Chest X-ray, AP view. Patient: 18 years old, sex M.
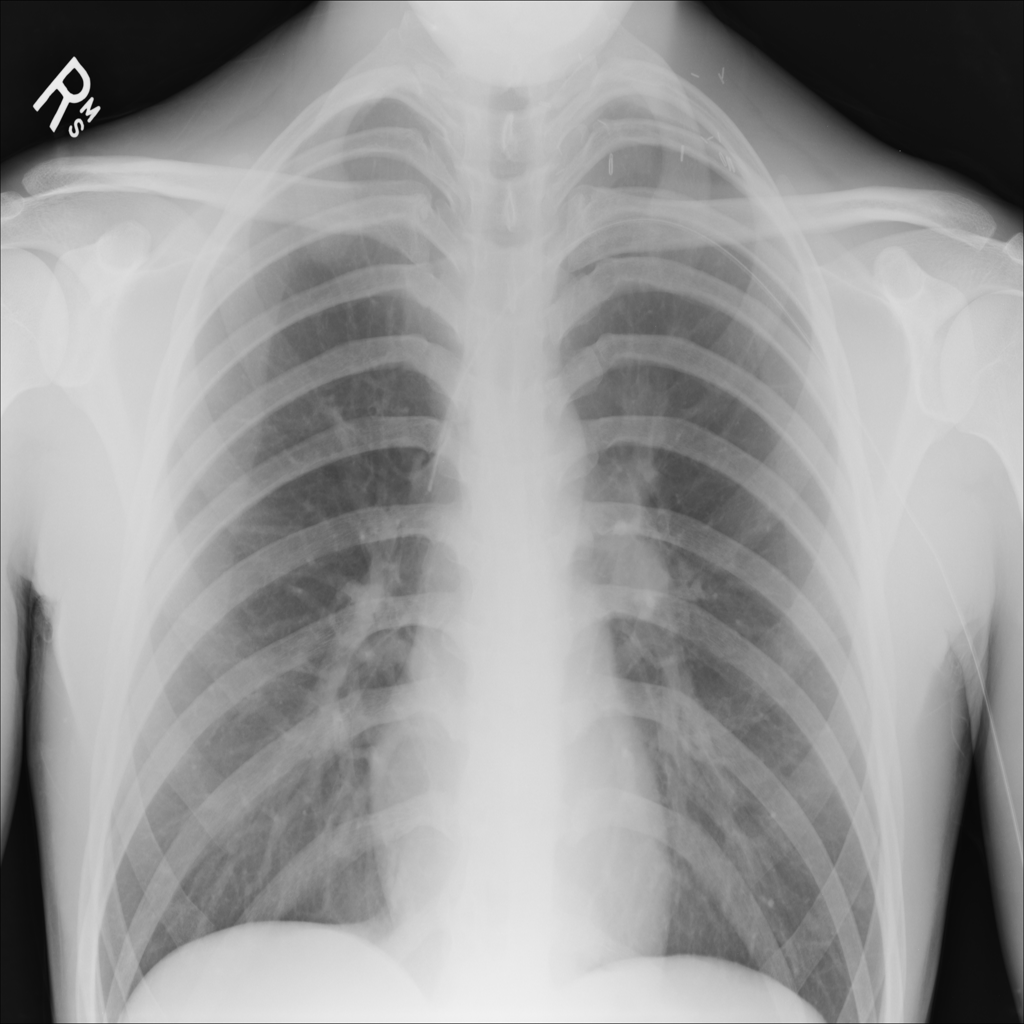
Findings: No Finding